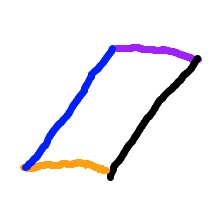
Shape: parallelogram